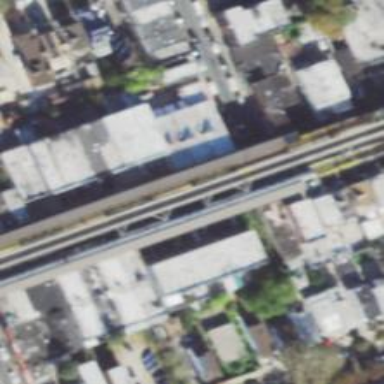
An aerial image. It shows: Bridge over electrified rail tracks leading to yard.